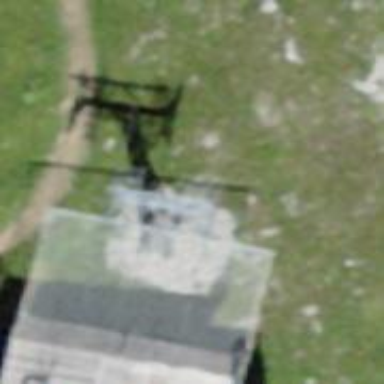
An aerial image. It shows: Pylon for aerialway.